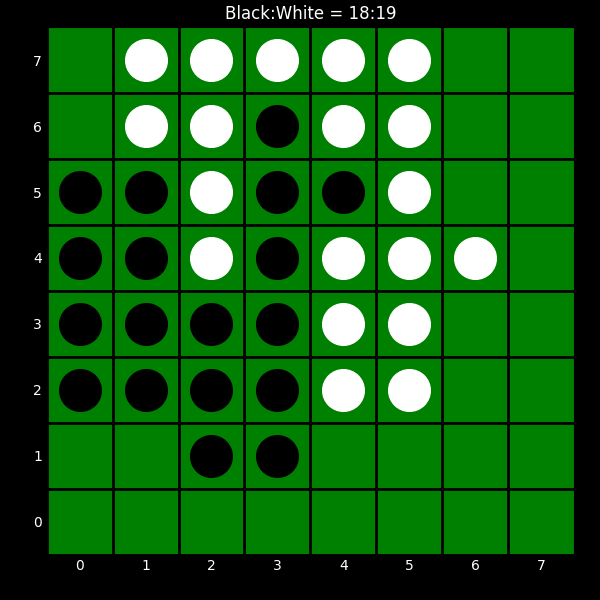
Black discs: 18
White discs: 19